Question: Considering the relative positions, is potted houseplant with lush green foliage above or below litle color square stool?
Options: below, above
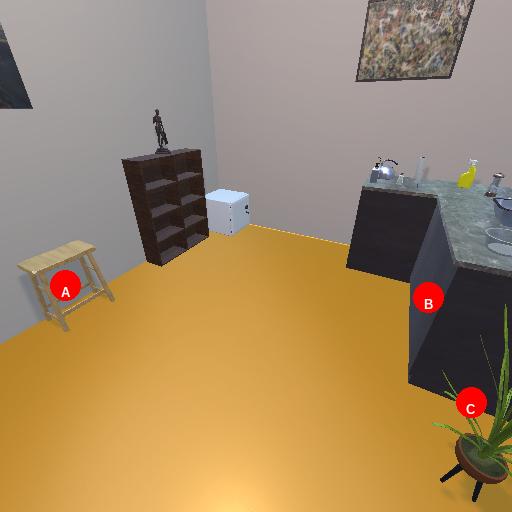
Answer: below